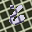
Label: 6